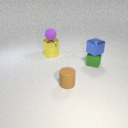
large yellow metal cylinder to the left of small brown rubber cylinder